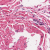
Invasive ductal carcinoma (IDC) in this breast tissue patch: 0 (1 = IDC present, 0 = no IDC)